Current action and preconditions to check: trajectory_clear

Your task: For each precondition in the list above, predict whether it will hold at this action.

Consider the current scene as observed from the mobile robot's camera, and analyze the predicted future states of all dynamic agents (e.g., people, animals, vehicles, or any moving entities) within the NEXT SECOND.

IMPORTANT: Only answer "very likely" if you are absolutely certain—based on strong, clear evidence—that a dynamic agent will violate the precondition in the predicted future state. Do NOT answer "very likely" for unlikely, ambiguous, or low-probability risks.

Ask yourself for each precondition: Is there a high probability, with clear and convincing evidence, that the predicted future states of any dynamic agent will interfere with the predicted future state of the currently executing action within the NEXT SECOND, causing that precondition to fail?

Assess the risk level based on these predictions. Use "likely" or "very likely" if motions create a clear risk of interference.

Use "neutral" or "improbable" if agents are nearby but their predicted paths are clearly diverging or non-conflicting.

Failure Risk Categories: "very improbable", "improbable", "neutral", "likely", "very likely"

Answer Format: Output ONLY the probability_of_failure value from these categories: "very improbable", "improbable", "neutral", "likely", "very likely"

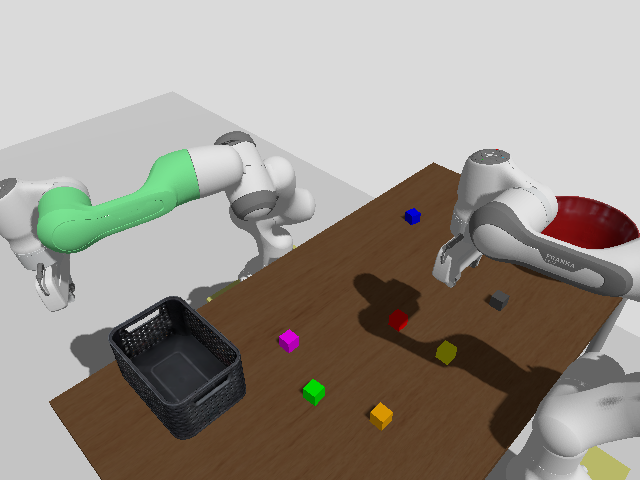

Answer: very improbable